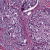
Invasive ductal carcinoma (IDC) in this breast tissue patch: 1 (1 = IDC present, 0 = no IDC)